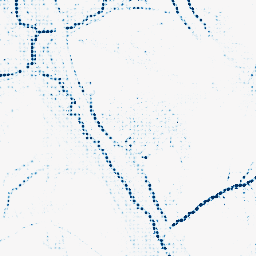
Category: morphological
Decomposition family: morphological_diamond
Decomposition parameters: operation: closing
radius: 3
Upsampling method: sinc_hamming
Upsampling parameters: scale: 8
kernel_size: 4
Upsampling scale: 8